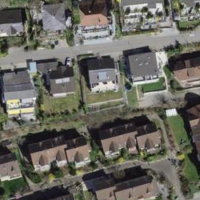
EUNIS habitat code: 55
Species observed at this site:
Milvus milvus
Parus major
Erithacus rubecula